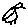
Label: bird